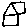
Label: house